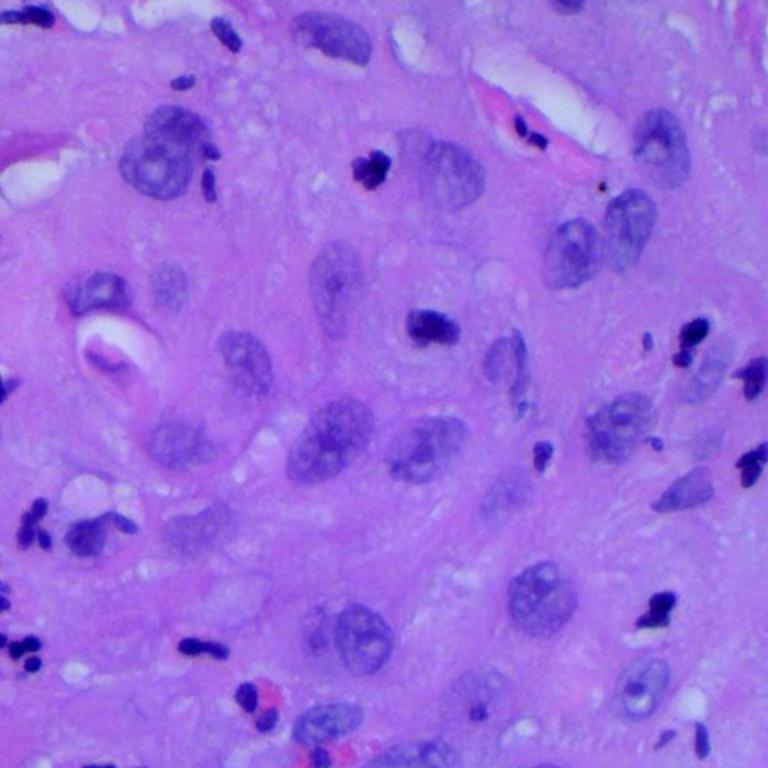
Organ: lung
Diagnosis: squamous carcinomas